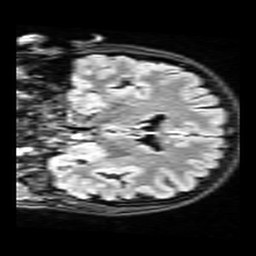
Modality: FLAIR
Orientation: coronal
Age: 31
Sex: female
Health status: healthy
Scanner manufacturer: siemens
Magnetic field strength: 3 T
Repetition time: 9 s
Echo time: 0.088 s